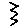
Label: zigzag